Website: home-depot
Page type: customer-info-address
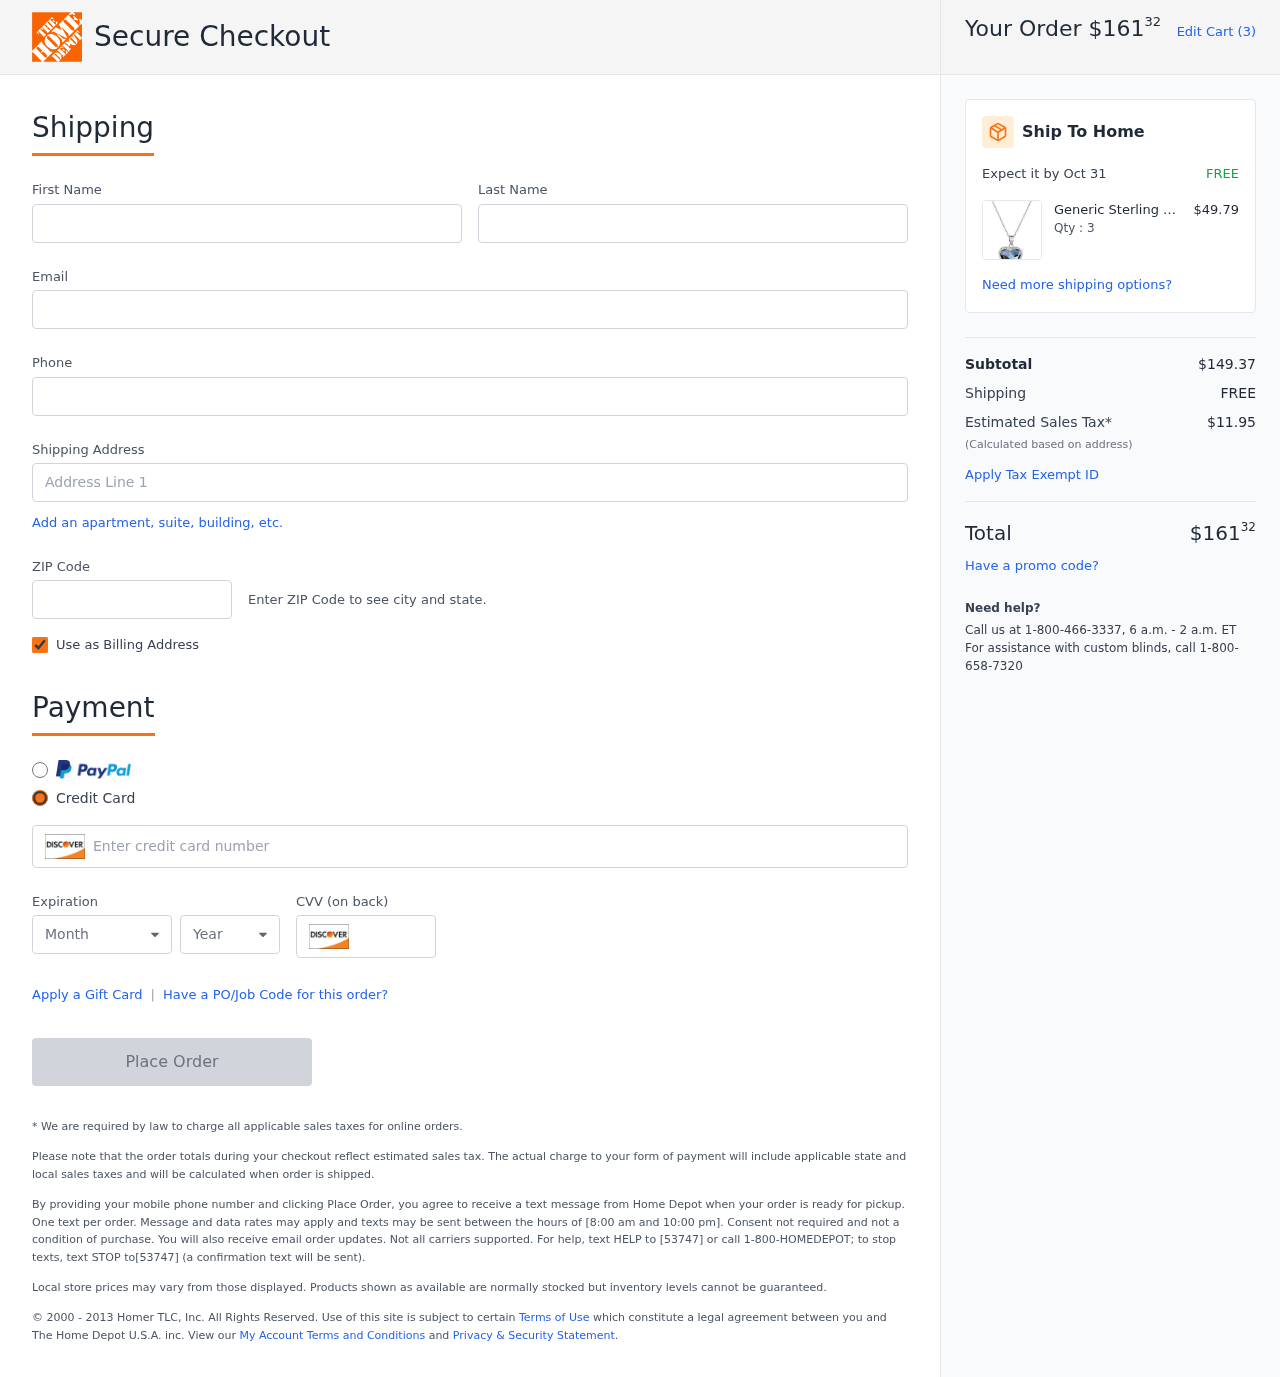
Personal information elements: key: PII_CARD_CVV
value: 754
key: PII_CARD_EXPIRY_MONTH
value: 08
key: PII_CARD_EXPIRY_YEAR
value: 26
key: PII_CARD_NUMBER
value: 6011 2425 6899 7359
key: PII_EMAIL
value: chelsea_phillips@hotmail.com
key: PII_FIRSTNAME
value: Chelsea
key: PII_LASTNAME
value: Phillips
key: PII_PHONE
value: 5625700208
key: PII_POSTCODE
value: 47885
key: PII_STREET
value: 93374 Lauren Extension Suite 186
Product elements: key: PRODUCT1_BRAND
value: Generic
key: PRODUCT1_NAME
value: Sterling Silver Two Tone Heart Pendant Necklace 18 inch Made with Swarovski Elements, Sterling Silve
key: PRODUCT1_PRICE
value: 49.79
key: PRODUCT1_QUANTITY
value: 3
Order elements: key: ORDER_TOTAL
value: $16132
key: ORDER_NUM_ITEMS
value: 3
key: ORDER_DELIVERY_DATE
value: Oct 31
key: ORDER_SUBTOTAL
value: $149.37
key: ORDER_SHIPPING_COST
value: FREE
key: ORDER_TAX
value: $11.95